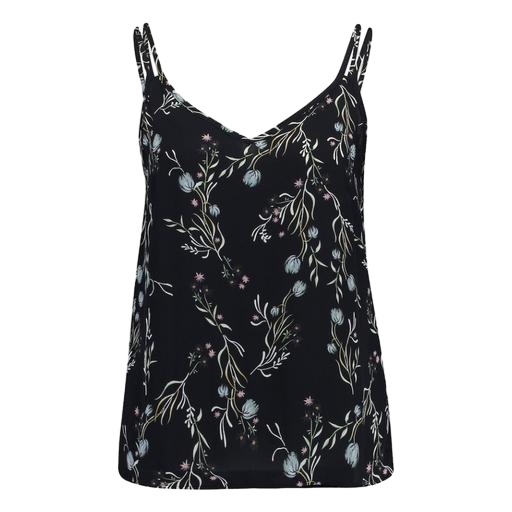
black printed cami, black floral print cami, black v-neck printed tank top, white background